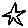
Label: star